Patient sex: M
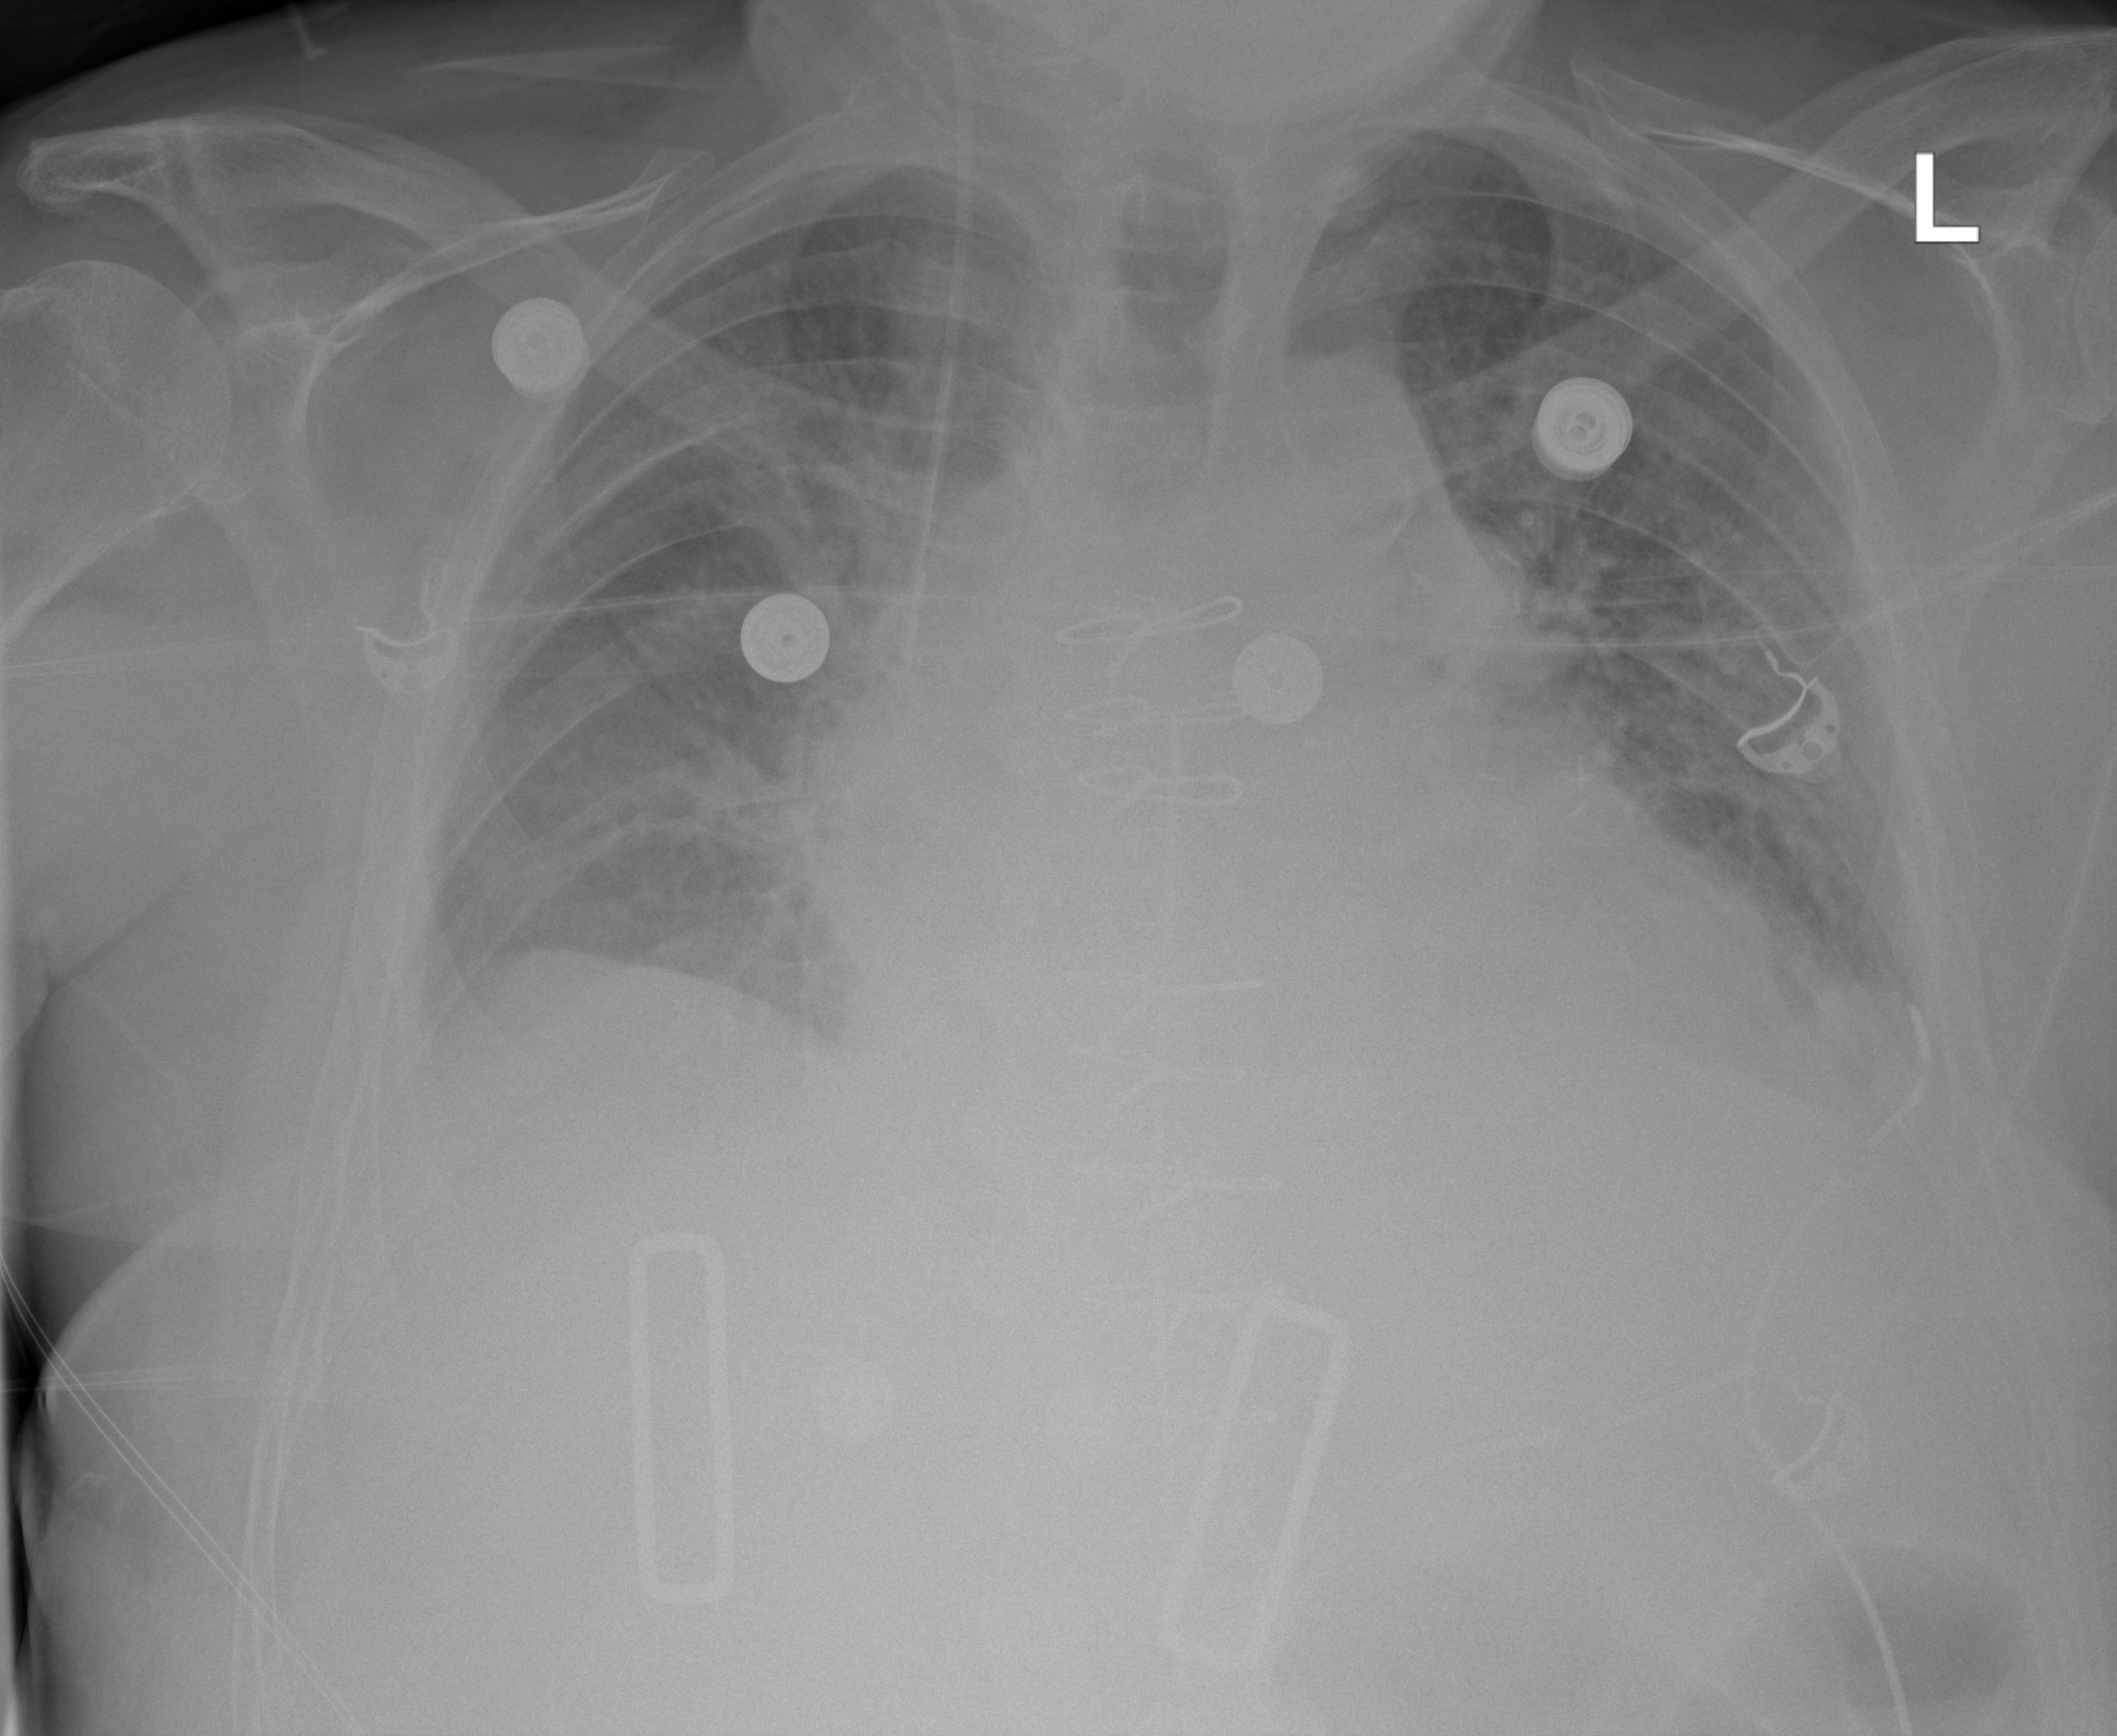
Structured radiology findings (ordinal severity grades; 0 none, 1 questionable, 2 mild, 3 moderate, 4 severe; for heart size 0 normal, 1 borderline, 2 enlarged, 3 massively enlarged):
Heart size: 2
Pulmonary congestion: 2
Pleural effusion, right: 2
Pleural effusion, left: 2
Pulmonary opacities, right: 0
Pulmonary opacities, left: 0
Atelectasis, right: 0
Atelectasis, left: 0